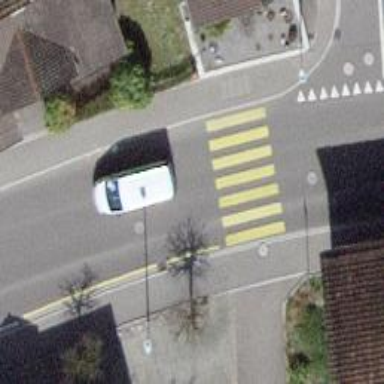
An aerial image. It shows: Zebra crossing on footway.